Question: I need to show tooltip window or div on the top the icon... I have not fixed the height. If the text more than four lines it covers the cross icon...
<URL>

'''
/*--Tooltip Styles--*/
.tip_trigger{display:block; padding:6px;}
.tip {
color: #333;
background:#ffffff;
border:1px solid #747474;
display:none; /*--Hides by default--*/
padding:10px;
margin-left:-143px;
margin-top:-50px;
text-align:left; line-height:16px;
position:absolute; z-index:1000;
cursor:auto;
-moz-box-shadow: 2px 2px 5px #D3D3D3;-webkit-box-shadow: 2px 2px 5px #D3D3D3;box-shadow: 2px 2px 5px #D3D3D3;
}
/*--jQuery --*/
$(document).ready(function () {
//Tooltips
$(".tip_trigger").hover(function () {
tip = $(this).find('.tip');
tip.show(); //Show tooltip
}, function () {
tip.hide(); //Hide tooltip
})
});
/* HTML:- --------*/
<td>
<a class="tip_trigger">
<img src="http://cdn-img.easyicon.cn/png/<PHONE>.png" />
<span class="tip" style="width: 250px;">Lorem ipsum dolor sit amet, consectetur adipiscing elit. Maecenas sit amet enim...</span>
</a>
</td>
'''
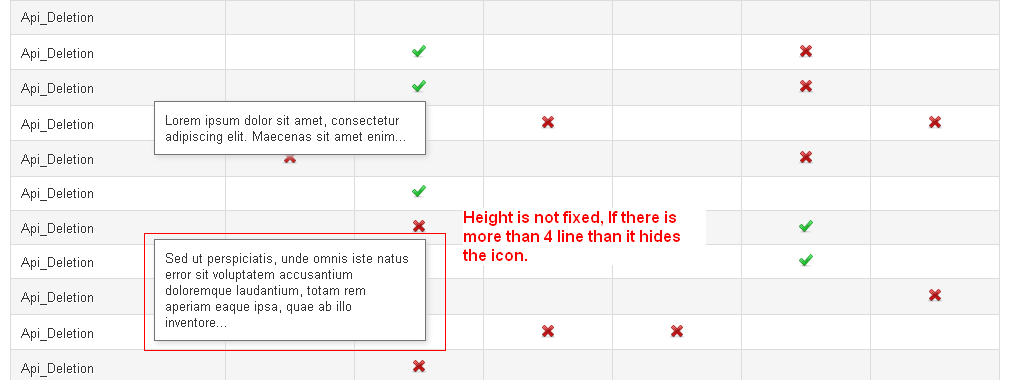
Answer: Not sure is it what you are looking for, but who knows:
<URL>
'''
$(document).ready(function () {
//Tooltips
$(".tip_trigger").hover(function () {
tip = $(this).find('.tip');
tip.show().css('margin-top',-tip.height()); //Show tooltip
}, function () {
tip.hide(); //Hide tooltip
})
});
'''